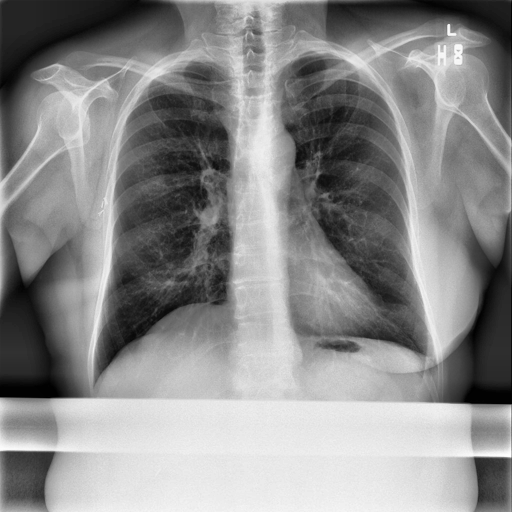
Finding: NORMAL